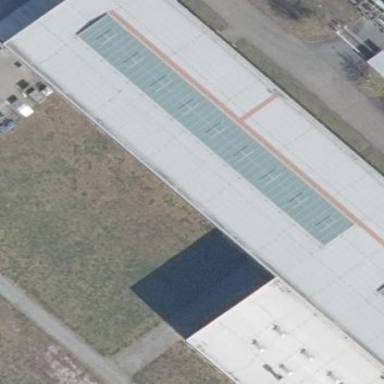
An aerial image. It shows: Industrial building with flat grey roof. The building itself is white in color.